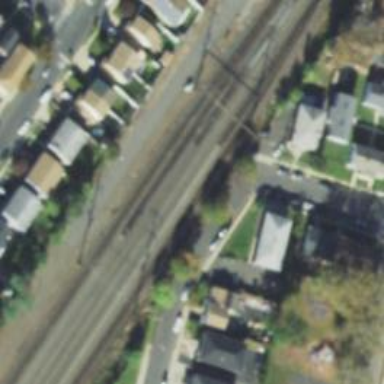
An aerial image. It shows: Railway with electrified contact lines.